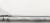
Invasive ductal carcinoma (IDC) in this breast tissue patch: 0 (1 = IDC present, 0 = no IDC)